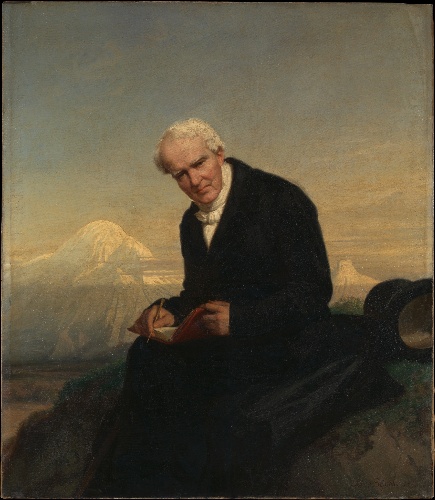
Title: Baron Alexander von Humboldt (1769–1859)
Artist: Julius Schrader
Artist bio: German, Berlin 1815–1900 Große-Lichterfelde
Date: 1859
Object type: Painting
Classification: Paintings
Medium: Oil on canvas
Dimensions: 62 1/2 x 54 3/8 in. (158.8 x 138.1 cm)
Department: European Paintings
Credit line: Gift of H. O. Havemeyer, 1889
Accession year: 1889
Repository: Metropolitan Museum of Art, New York, NY
Tags: Men|Portraits